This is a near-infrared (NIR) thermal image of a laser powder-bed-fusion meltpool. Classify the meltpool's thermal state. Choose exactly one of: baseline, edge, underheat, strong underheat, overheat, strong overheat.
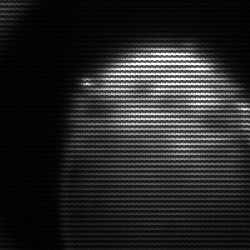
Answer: edge